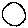
Label: circle